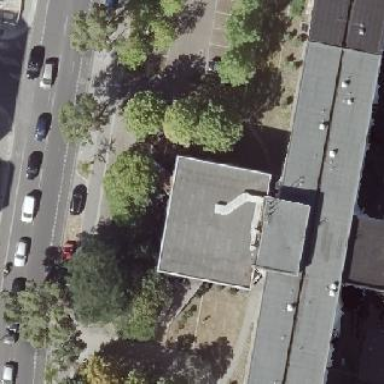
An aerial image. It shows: Flat roof forming part of building.